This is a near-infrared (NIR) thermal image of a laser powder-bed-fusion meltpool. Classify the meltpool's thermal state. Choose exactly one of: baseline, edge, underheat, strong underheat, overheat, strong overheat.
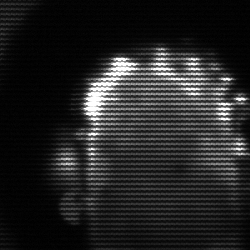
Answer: baseline